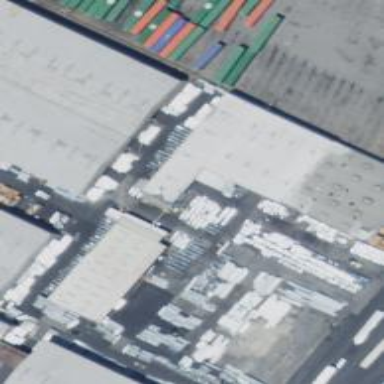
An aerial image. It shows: Warehouse building.